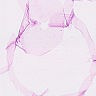
Metastatic tissue present: no